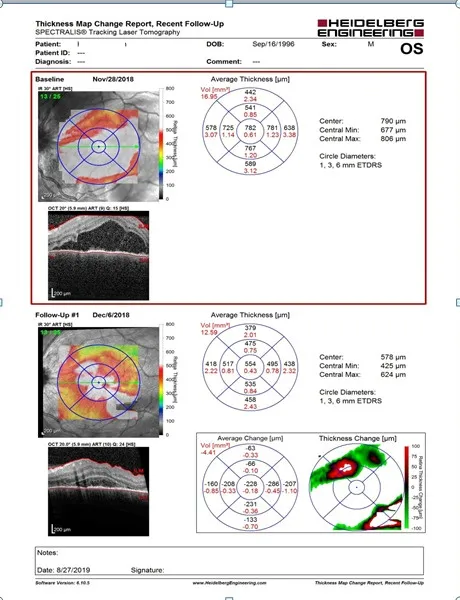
OCT examination of the left eye macula.
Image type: ophthalmic_imaging (oct)